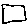
Label: square